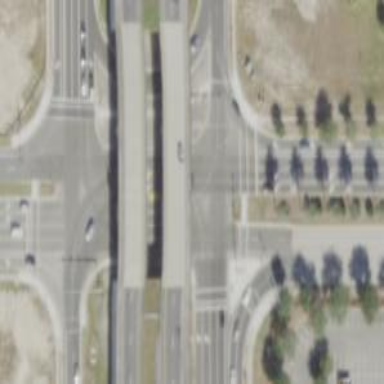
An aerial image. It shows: Footway that serves as traffic island.